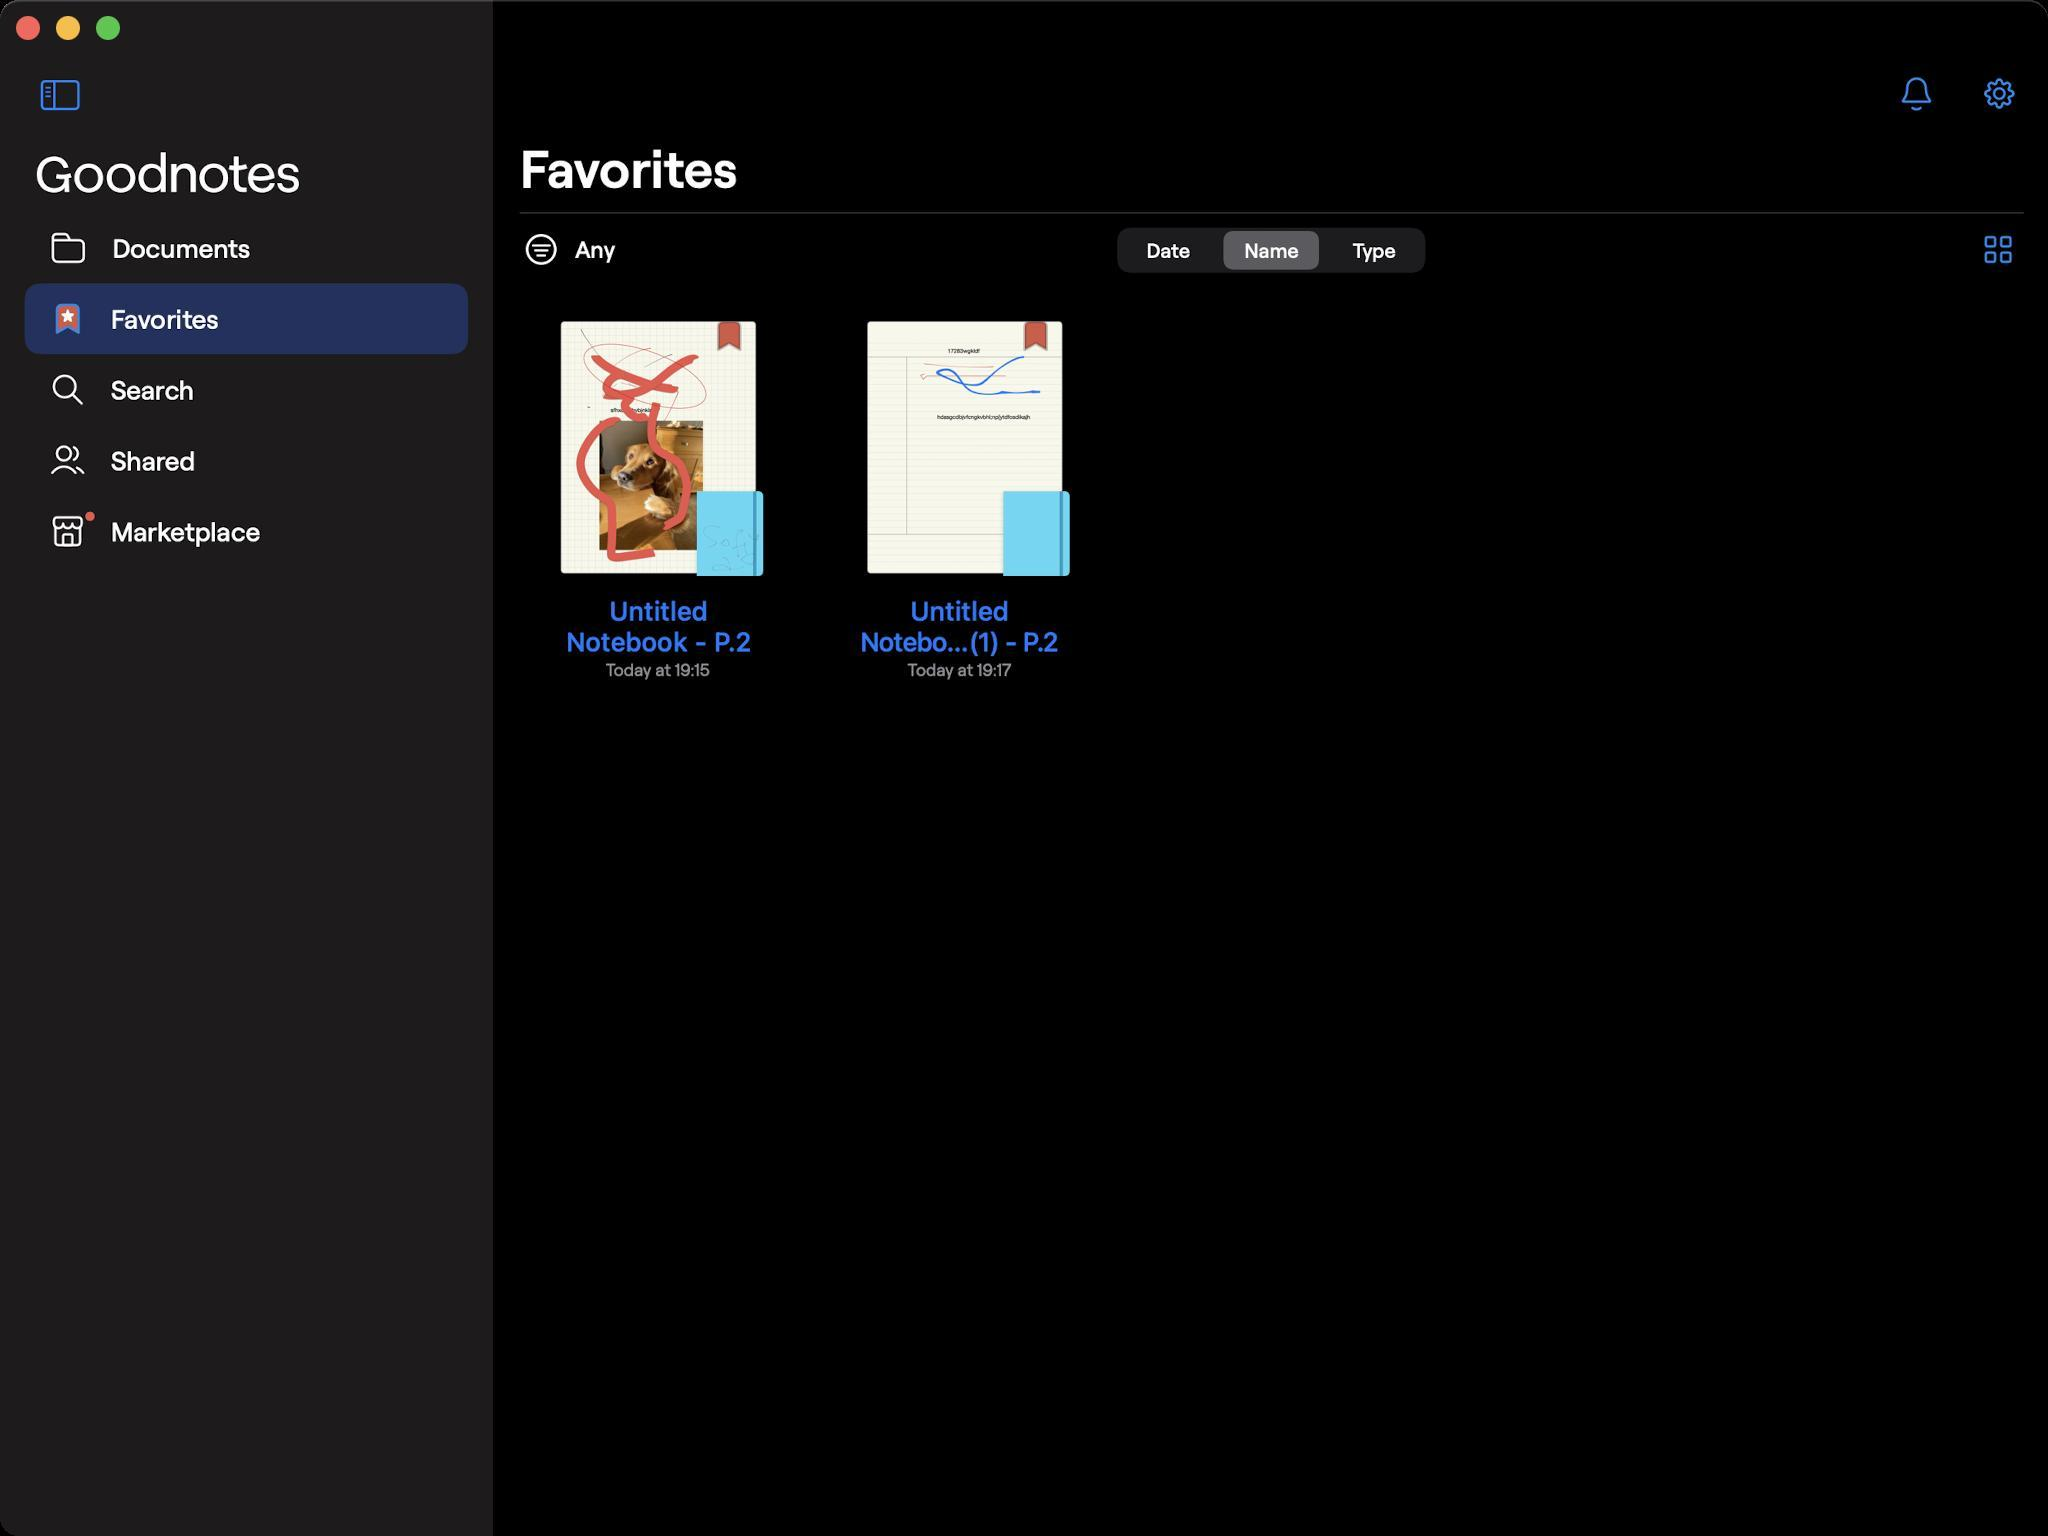
Accessibility tree:
{"name": "Favorites", "role": "AXWindow", "description": null, "role_description": "standard window", "value": null, "position": "352.00;95.00", "size": "1024;768", "children": [{"name": null, "role": "AXGroup", "description": null, "role_description": "group", "value": null, "position": "0.00;0.00", "size": "1024;768", "children": [{"name": null, "role": "AXGroup", "description": null, "role_description": "group", "value": null, "position": "0.00;0.00", "size": "1024;28", "children": []}, {"name": null, "role": "AXGroup", "description": null, "role_description": "group", "value": null, "position": "0.00;0.00", "size": "1024;15", "children": []}, {"name": null, "role": "AXGroup", "description": null, "role_description": "group", "value": null, "position": "0.00;0.00", "size": "1024;768", "children": [{"name": null, "role": "AXGroup", "description": null, "role_description": "group", "value": null, "position": "-77.00;0.00", "size": "323;768", "children": [{"name": null, "role": "AXGroup", "description": null, "role_description": "Nav bar", "value": null, "position": "-77.00;27.72", "size": "323;38", "children": [{"name": null, "role": "AXButton", "description": "Hide Sidebar", "role_description": "button", "value": null, "position": "10.01;30.03", "size": "40;34", "children": []}]}, {"name": null, "role": "AXGroup", "description": null, "role_description": "group", "value": null, "position": "-77.00;0.00", "size": "323;768", "children": [{"name": null, "role": "AXGroup", "description": null, "role_description": "group", "value": null, "position": "-77.00;0.00", "size": "323;768", "children": [{"name": null, "role": "AXGroup", "description": null, "role_description": "collection", "value": null, "position": "0.00;66.22", "size": "246;702", "children": [{"name": null, "role": "AXStaticText", "description": "Documents", "role_description": "text", "value": null, "position": "12.32;106.26", "size": "222;35", "children": []}, {"name": null, "role": "AXStaticText", "description": "Favorites", "role_description": "text", "value": null, "position": "12.32;141.68", "size": "222;35", "children": []}, {"name": null, "role": "AXStaticText", "description": "Search", "role_description": "text", "value": null, "position": "12.32;177.10", "size": "222;35", "children": []}, {"name": null, "role": "AXStaticText", "description": "Shared", "role_description": "text", "value": null, "position": "12.32;212.52", "size": "222;35", "children": []}, {"name": null, "role": "AXStaticText", "description": "Marketplace", "role_description": "text", "value": null, "position": "12.32;247.94", "size": "222;35", "children": []}]}]}]}]}, {"name": null, "role": "AXSplitter", "description": null, "role_description": "splitter", "value": 24.060150146484375, "position": "246.40;0.00", "size": "1;768", "children": []}, {"name": null, "role": "AXGroup", "description": null, "role_description": "Nav bar", "value": null, "position": "247.56;27.72", "size": "777;79", "children": [{"name": null, "role": "AXButton", "description": "Notifications", "role_description": "button", "value": null, "position": "940.56;30.03", "size": "35;34", "children": []}, {"name": null, "role": "AXButton", "description": "Menu", "role_description": "button", "value": null, "position": "982.13;30.03", "size": "33;34", "children": []}, {"name": null, "role": "AXHeading", "description": "Favorites", "role_description": "heading", "value": null, "position": "259.88;67.76", "size": "109;33", "children": []}]}, {"name": null, "role": "AXGroup", "description": null, "role_description": "group", "value": null, "position": "247.56;0.00", "size": "777;768", "children": [{"name": null, "role": "AXGroup", "description": null, "role_description": "group", "value": null, "position": "247.56;0.00", "size": "777;768", "children": [{"name": null, "role": "AXGroup", "description": null, "role_description": "collection", "value": null, "position": "247.56;0.00", "size": "777;768", "children": [{"name": null, "role": "AXGroup", "description": null, "role_description": "group", "value": null, "position": "261.41;113.96", "size": "55;22", "children": [{"name": null, "role": "AXButton", "description": "Filter", "role_description": "button", "value": null, "position": "261.41;113.96", "size": "55;22", "children": []}]}, {"name": null, "role": "AXTabGroup", "description": null, "role_description": "tab group", "value": null, "position": "558.63;113.96", "size": "154;22", "children": [{"name": null, "role": "AXRadioButton", "description": "Date", "role_description": "tab", "value": 0, "position": "558.63;113.96", "size": "51;22", "children": []}, {"name": null, "role": "AXRadioButton", "description": "Name", "role_description": "tab", "value": 1, "position": "610.23;113.96", "size": "51;22", "children": []}, {"name": null, "role": "AXRadioButton", "description": "Type", "role_description": "tab", "value": 0, "position": "661.82;113.96", "size": "51;22", "children": []}]}, {"name": null, "role": "AXGroup", "description": null, "role_description": "group", "value": null, "position": "987.53;113.96", "size": "23;22", "children": [{"name": null, "role": "AXButton", "description": "List view", "role_description": "button", "value": null, "position": "987.53;113.96", "size": "23;22", "children": []}]}, {"name": null, "role": "AXStaticText", "description": "Document Untitled Notebook - P.2, Favorited", "role_description": "text", "value": null, "position": "259.88;152.46", "size": "139;208", "children": []}, {"name": null, "role": "AXStaticText", "description": "Document Untitled Notebook (1) - P.2, Favorited", "role_description": "text", "value": null, "position": "413.11;152.46", "size": "139;208", "children": []}]}]}]}]}]}, {"name": null, "role": "AXButton", "description": null, "role_description": "close button", "value": null, "position": "7.00;6.00", "size": "14;16", "children": []}, {"name": null, "role": "AXButton", "description": null, "role_description": "full screen button", "value": null, "position": "47.00;6.00", "size": "14;16", "children": [{"name": null, "role": "AXGroup", "description": null, "role_description": "group", "value": null, "position": "47.00;6.00", "size": "14;16", "children": [{"name": null, "role": "AXGroup", "description": null, "role_description": "group", "value": null, "position": "47.00;6.00", "size": "14;16", "children": []}]}]}, {"name": null, "role": "AXButton", "description": null, "role_description": "minimize button", "value": null, "position": "27.00;6.00", "size": "14;16", "children": []}]}